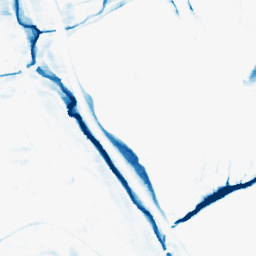
Category: morphological
Decomposition family: morphological_rect
Decomposition parameters: operation: closing
width: 20
height: 10
Upsampling method: bicubic_16x
Upsampling parameters: scale: 16
Upsampling scale: 16